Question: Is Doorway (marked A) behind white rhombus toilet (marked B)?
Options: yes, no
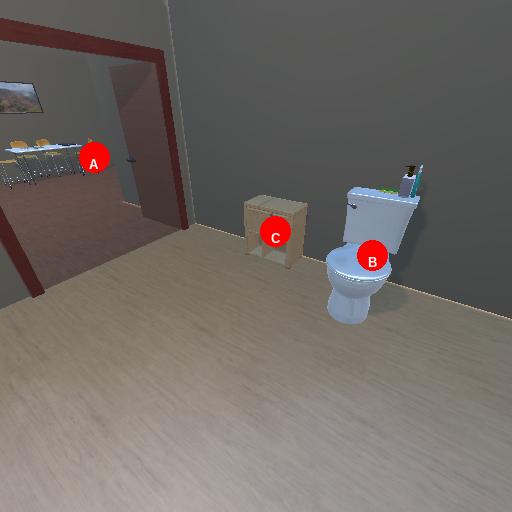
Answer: yes